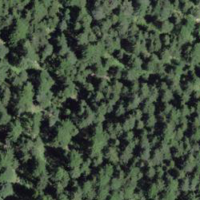
EUNIS habitat code: 43
Species observed at this site:
Neottia ovata
Epipactis atrorubens
Grypocoris sexguttatus
Anthyllis vulneraria
Orthilia secunda
Euphorbia cyparissias